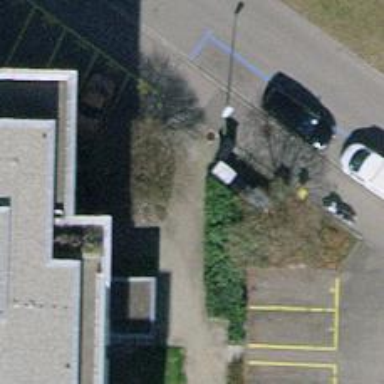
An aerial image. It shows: Urban tree adds touch of nature to the surroundings.